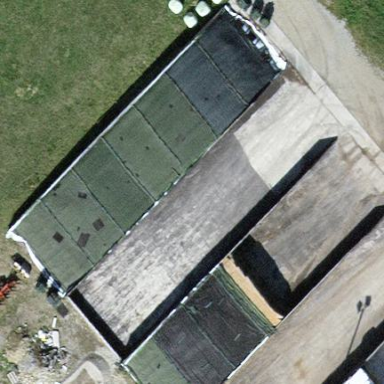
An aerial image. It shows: Bunker silo.